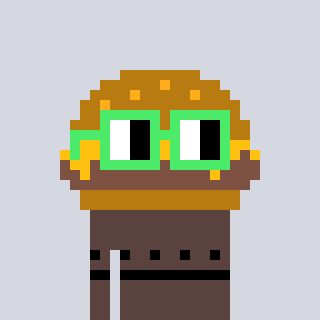
a pixel art character with square light green glasses, a burger-shaped head and a darkbrown-colored body on a cool background